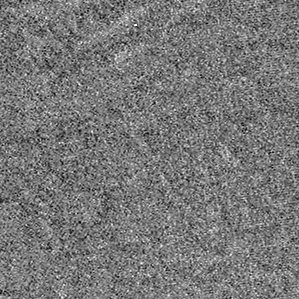
Label: frost